Question: I need to draw ellipses like in the picture given below. Code is taken from one tutorial. But I need to draw ellipses in range X:[-10,-10] and Y: [-2, -2]. How should I modify my code?
'''
fig = plt.figure()
x = linspace(0, 10, 51)
y = linspace(0, 8, 41)
(X, Y) = meshgrid(x, y)
a = exp(-((X - 2.5) ** 2 + (Y - 4) ** 2) / 4)
c = plt.contour(x, y, a)
plt.show()
'''

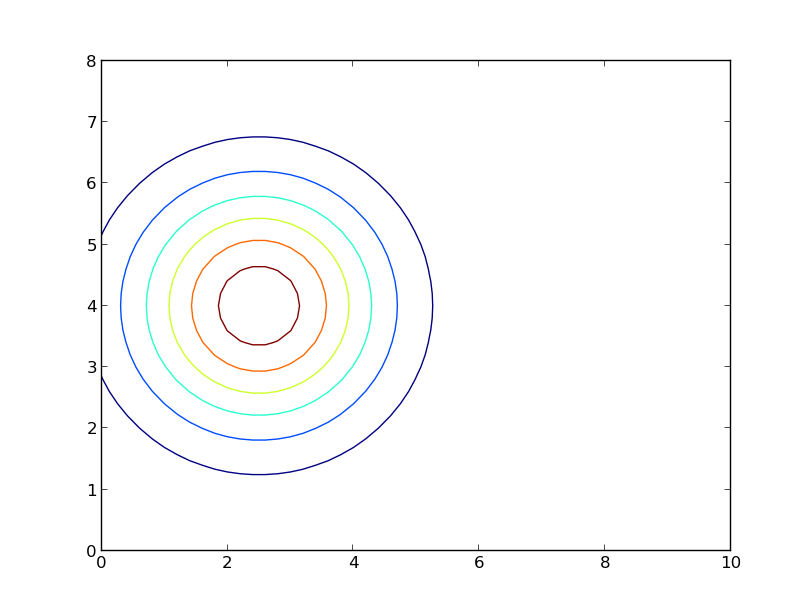
Answer: '''
plt.xlim(-10, 10)
plt.ylim(-2, 2)
'''
will restrict the drawing to that region.
---
'''
import matplotlib.pyplot as plt
import numpy as np
fig = plt.figure()
x = np.linspace(-10, 10, 100)
y = np.linspace(-5, 5, 100)
X, Y = np.meshgrid(x, y)
a = np.exp(-((X - 0) ** 2 + 3*(Y - 0) ** 2) / 4)
c = plt.contour(x, y, a)
plt.xlim(-10, 10)
plt.ylim(-2, 2)
plt.show()
'''

---
'''
1*(X - A) ** 2 + 3*(Y - B) ** 2) == 0
'''
Is the equation for an ellipse with center at (A, B).
Play around with the constants (e.g. 1 and 3) to see how it stretches the ellipse in the X- and Y-directions.